Interaction volume radius: 10 \u00c5
Interaction volume height: 15 \u00c5
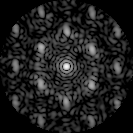
Disorder parameter: 0.5355